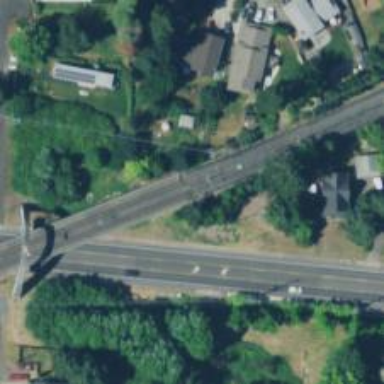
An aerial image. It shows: Bridge for light rail railway electrified with contact line.